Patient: sex F, age 54
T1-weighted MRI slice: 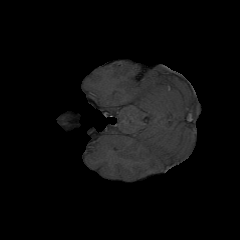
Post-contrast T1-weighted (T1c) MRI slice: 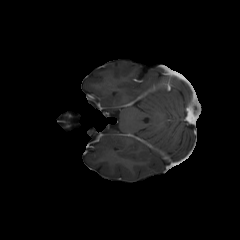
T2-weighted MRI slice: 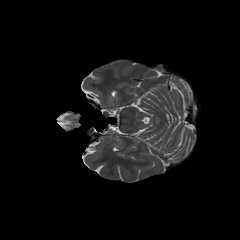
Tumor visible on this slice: no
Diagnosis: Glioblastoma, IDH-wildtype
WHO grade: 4